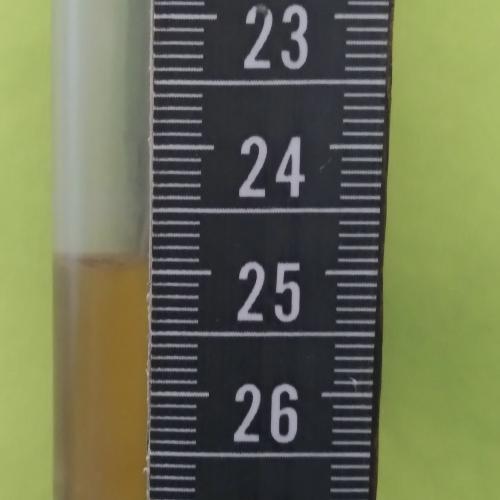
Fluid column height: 24.9 cm